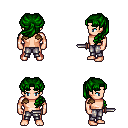
a pixel art fantasy rpg character, male body template, human, light skin, leather shoulder armor, metal pants, green princess hairstyle, dagger, four views (front, back, left, right), 2x2 character sprite sheet, small pixel art, hard edges, no anti-aliasing